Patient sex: M
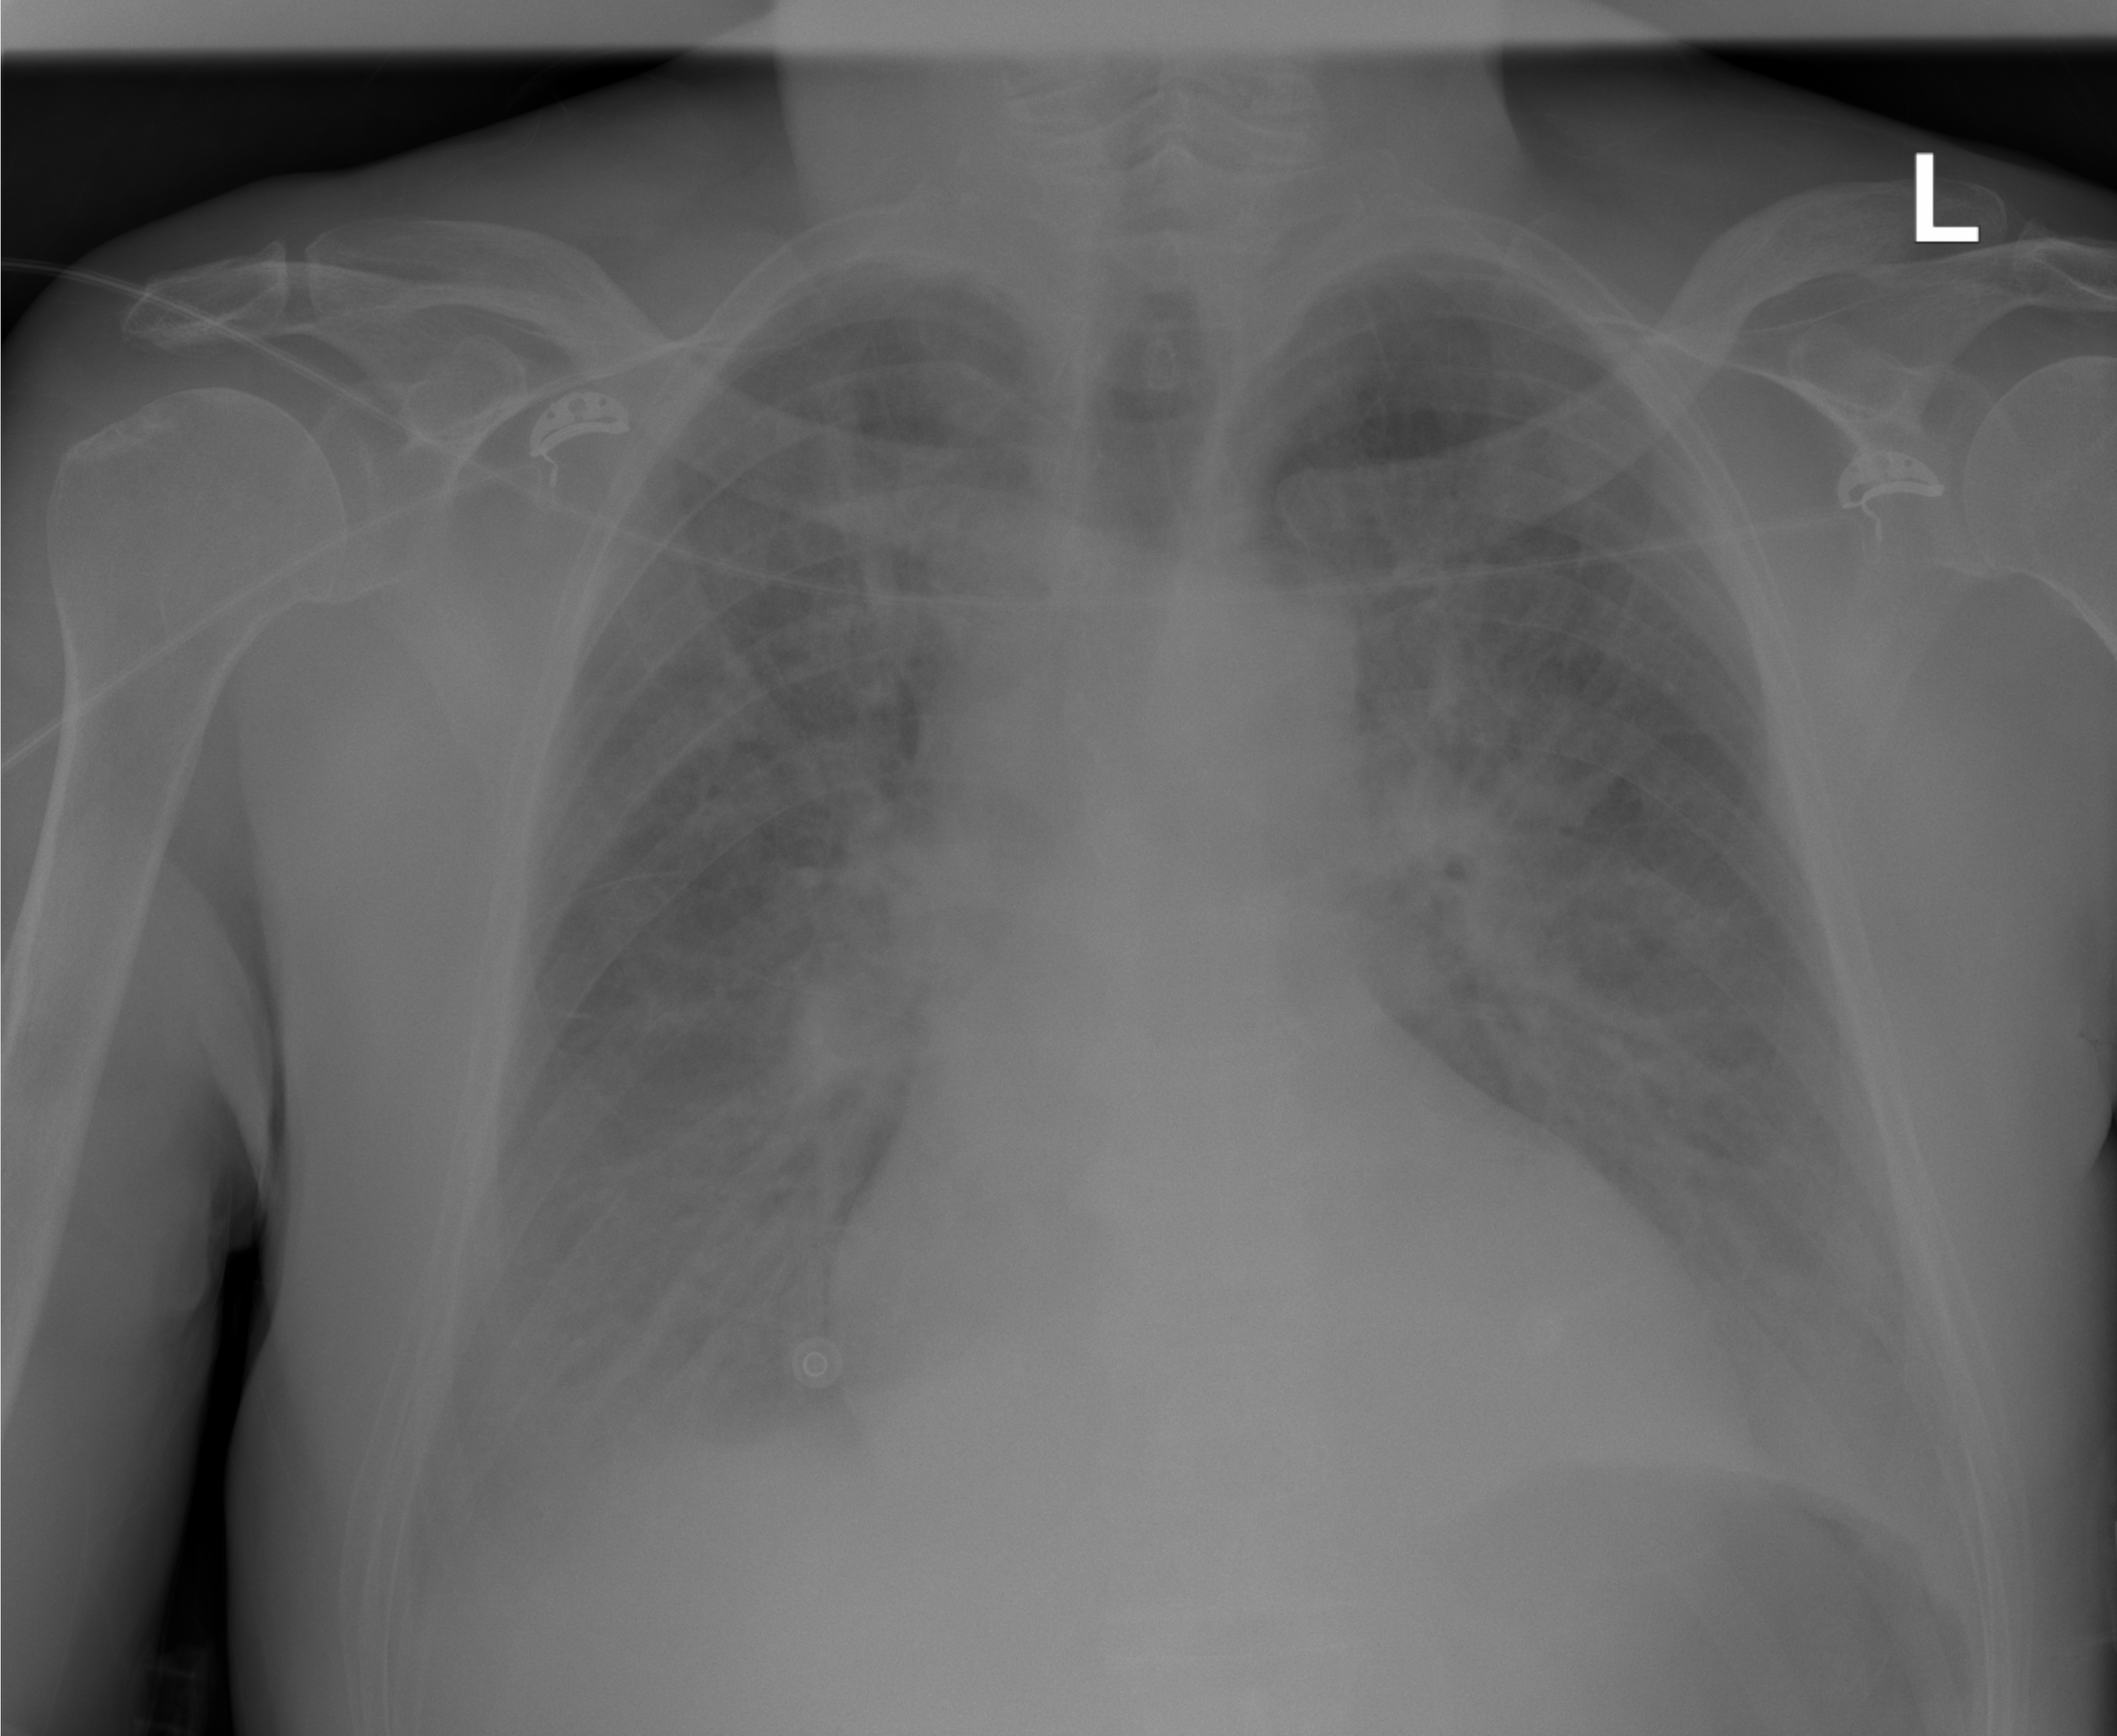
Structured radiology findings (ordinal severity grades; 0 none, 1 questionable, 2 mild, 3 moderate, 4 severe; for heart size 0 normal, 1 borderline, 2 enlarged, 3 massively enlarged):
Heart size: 0
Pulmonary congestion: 3
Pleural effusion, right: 2
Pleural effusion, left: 2
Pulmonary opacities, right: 0
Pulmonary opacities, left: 0
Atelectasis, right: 2
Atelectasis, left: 2